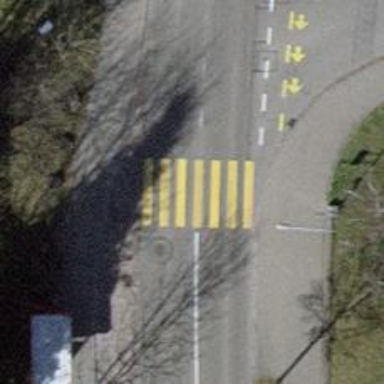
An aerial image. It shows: Uncontrolled zebra crossing on the road.